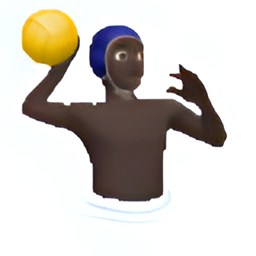
Name: man playing water polo type 6
Emoji: 🤽🏿‍♂️
Group: People & Body
Sub-group: person-sport